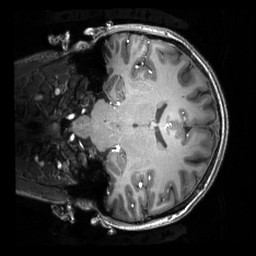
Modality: T1w
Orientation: coronal
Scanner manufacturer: philips
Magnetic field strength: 7 T
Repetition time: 0.008 s
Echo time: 0.001974 s